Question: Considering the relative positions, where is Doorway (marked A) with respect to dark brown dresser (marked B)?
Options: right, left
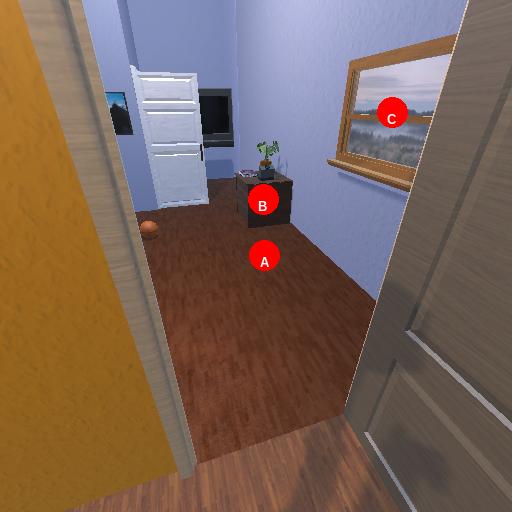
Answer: right